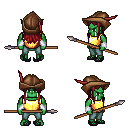
a pixel art fantasy rpg character, male body template, orc, green skin, gold chest armor, teal pants, brunette unkempt hairstyle, leather cap, white cloth bracers, ghillies, spear, four views (front, back, left, right), 2x2 character sprite sheet, small pixel art, hard edges, no anti-aliasing